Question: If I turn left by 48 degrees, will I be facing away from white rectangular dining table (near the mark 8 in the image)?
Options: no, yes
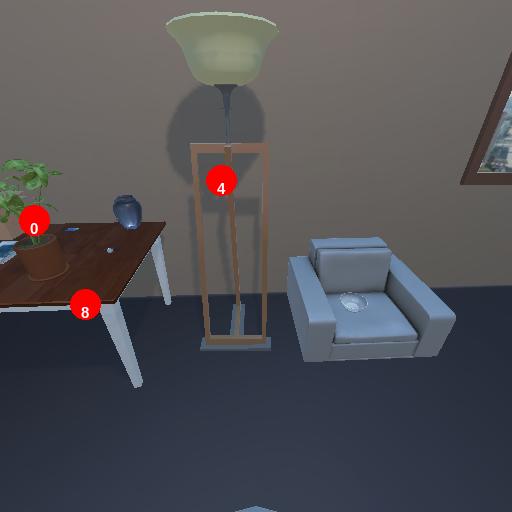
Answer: no